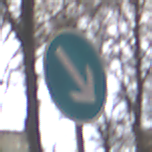
Verkehrszeichen: VorgeschriebeneVorbeifahrtRechts
Umgebung: Outdoor, Nature
Tageszeit: Midday
Wetter: Overcast
Licht: Natural
Jahreszeit: NotSpecified
Kontrast: LowContrast